Field crop: maize
Growth stage: 2
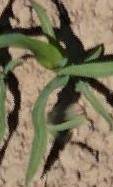
Species: maize